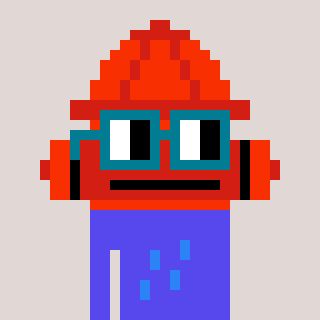
a pixel art character with square dark green glasses, a fire hydrant-shaped head and a computerblue-colored body on a warm background